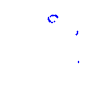
Particle: proton